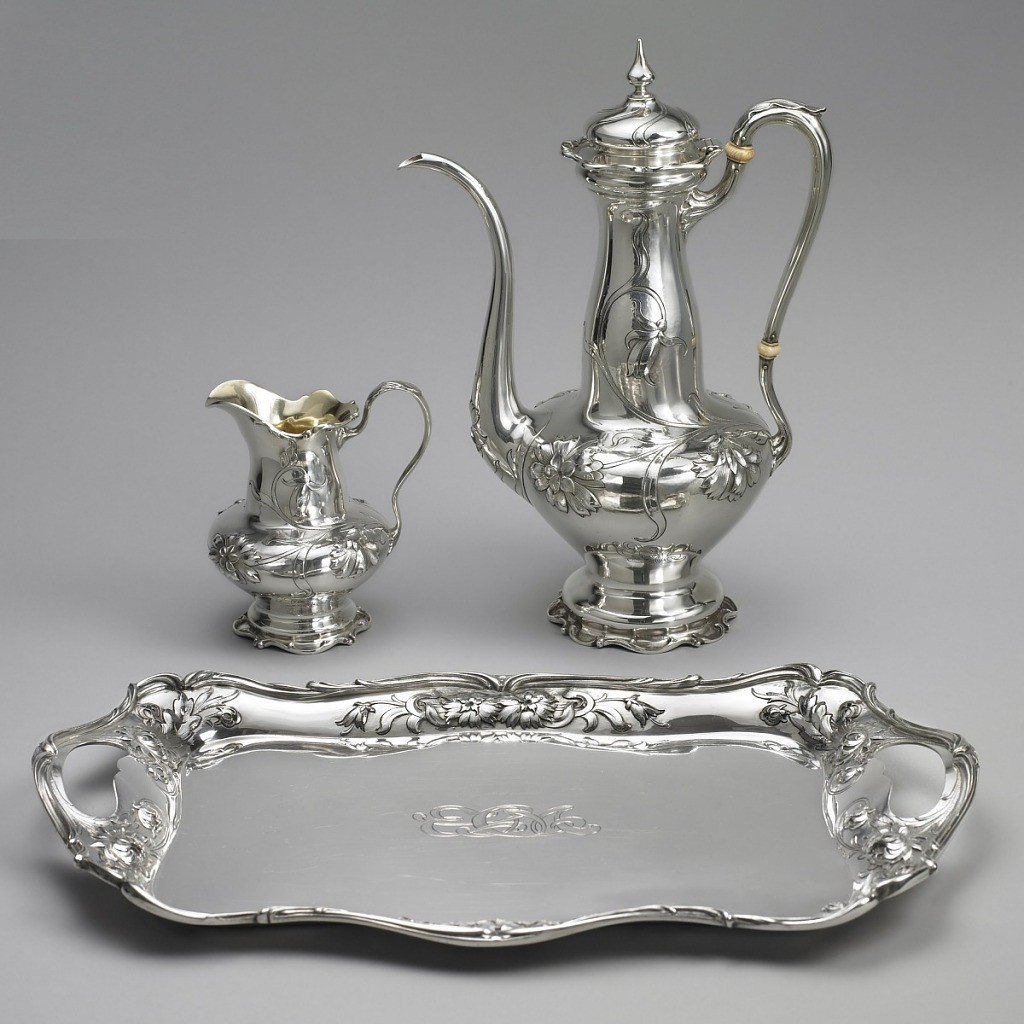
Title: Coffee Service
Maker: Gorham Manufacturing Company, Providence, Rhode Island, USA, founded 1818
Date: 1903
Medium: silver, gold, ivory
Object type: coffee service
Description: Coffee service consisting of tray (a), creamer (b), coffee pot (c) and sugar bowl (d). Service features repoussé and chased with flowers and tendrils, all parts engraved with interlaced monogram ECM. Tray (a) is rectangular-shaped with cut out handles. Engraved on bottom: "Presented by the Attachés of the Sheriff's Office of New York County during years 1902-1903 to Edward C. Moen Under Sheriff." Creamer (b) with short body, curved handle, and tall neck forming open spout. Coffee pot (c) with tall neck, slender spot, and curved handle with ivory rings. Domed, hinged cover with finial. Sugar bowl (d) is squat bowl with scrolled foot and rim, curved handles.